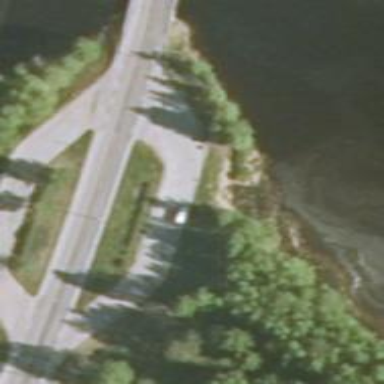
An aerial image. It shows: Rest area on the road.